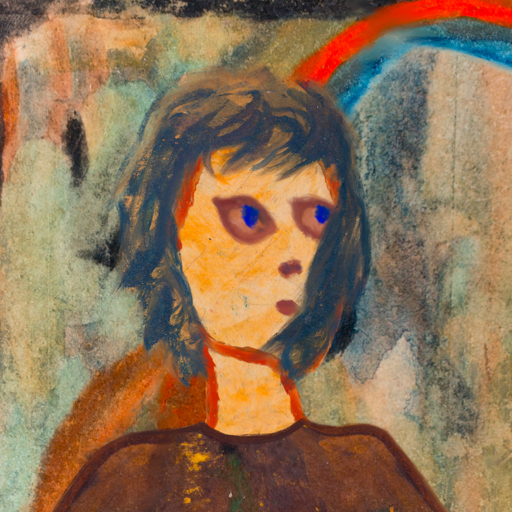
Background: Childish, Head And Neck Side: Experience, Face Side: Mother_And_Son_Mother, Bust: Comrade, Hair Side: In_The_Sun, Head Accessory: Blank, Second Necklace: Blank, Necklace: Blank, Baby: Blank